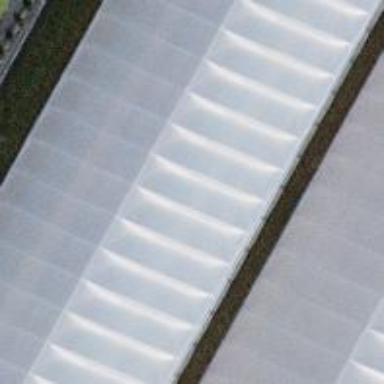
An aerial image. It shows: Greenhouse.